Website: macys
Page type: cart
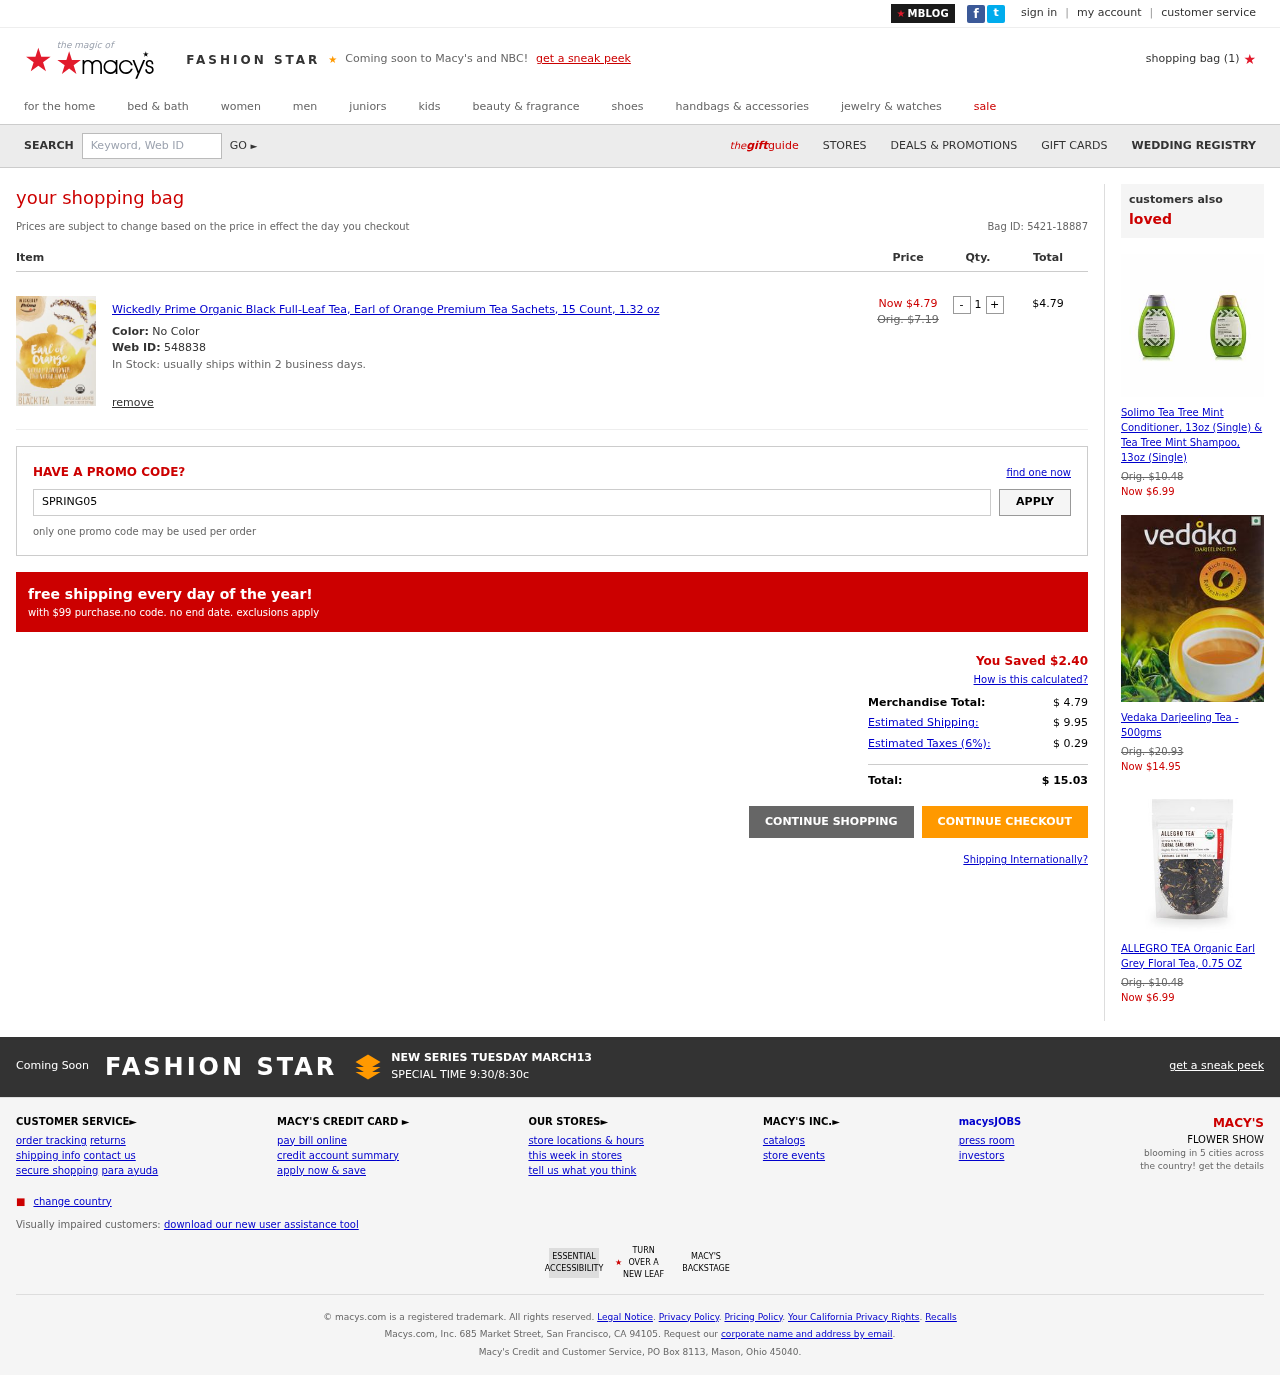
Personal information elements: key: PII_PROMO_CODE
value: SPRING05
Product elements: key: PRODUCT1_NAME
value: Wickedly Prime Organic Black Full-Leaf Tea, Earl of Orange Premium Tea Sachets, 15 Count, 1.32 oz
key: PRODUCT1_PRICE
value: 4.79
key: PRODUCT1_QUANTITY
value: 1
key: PRODUCT2_NAME
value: Solimo Tea Tree Mint Conditioner, 13oz (Single) & Tea Tree Mint Shampoo, 13oz (Single)
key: PRODUCT2_PRICE
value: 6.99
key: PRODUCT3_NAME
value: Vedaka Darjeeling Tea - 500gms
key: PRODUCT3_PRICE
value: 14.95
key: PRODUCT4_NAME
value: ALLEGRO TEA Organic Earl Grey Floral Tea, 0.75 OZ
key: PRODUCT4_PRICE
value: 6.99
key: PRODUCT1_SKU
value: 548838
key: PRODUCT1_ORIGINAL_PRICE
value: Orig. $7.19
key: PRODUCT1_TOTAL
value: $4.79
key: PRODUCT2_ORIGINAL_PRICE
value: Orig. $10.48
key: PRODUCT3_ORIGINAL_PRICE
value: Orig. $20.93
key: PRODUCT4_ORIGINAL_PRICE
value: Orig. $10.48
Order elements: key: ORDER_NUM_ITEMS
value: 1
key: ORDER_ID
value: Bag ID: 5421-18887
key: ORDER_SAVINGS
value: $2.40
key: ORDER_SUBTOTAL
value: $ 4.79
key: ORDER_SHIPPING_COST
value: $ 9.95
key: ORDER_TAX
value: $ 0.29
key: ORDER_TOTAL
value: $ 15.03